Aerial crown-view tile of a tropical tree (Barro Colorado Island, Panama), acquired 20250818:
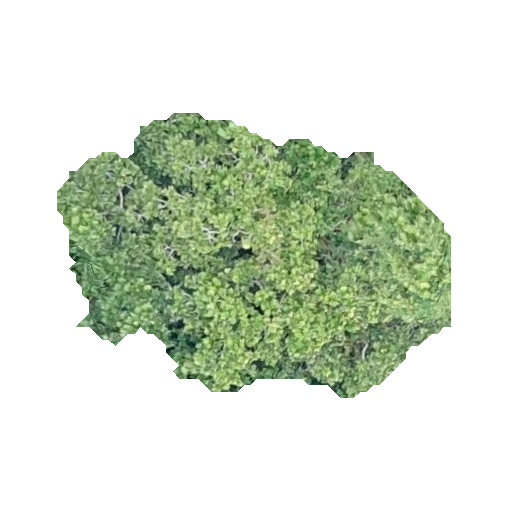
Species: Anacardium excelsum
GBIF accepted scientific name: Anacardium excelsum
Crown area: 115.422 m²